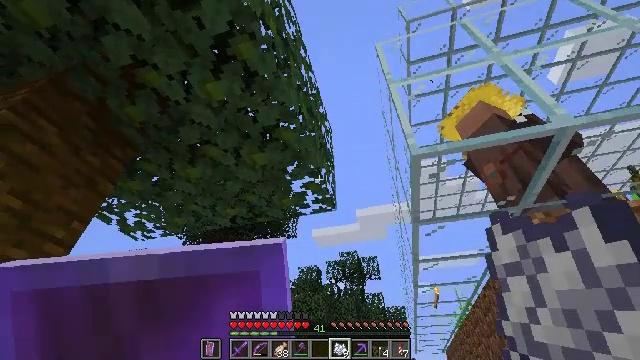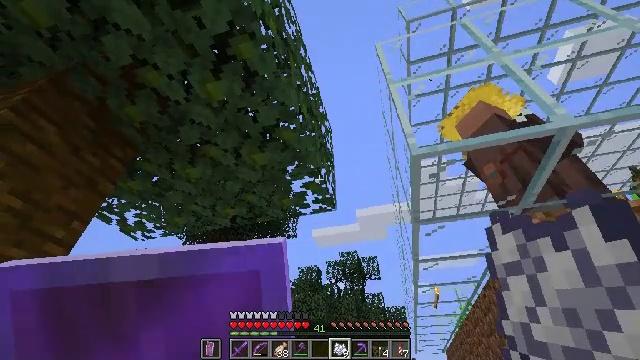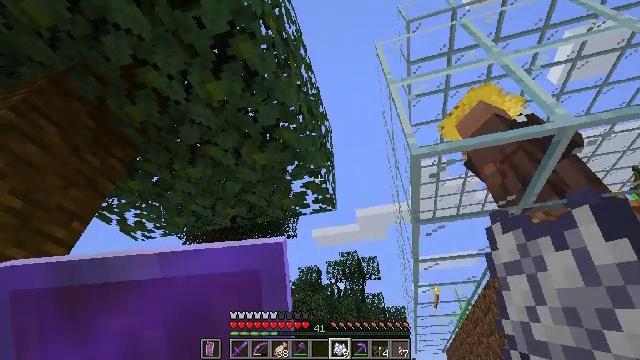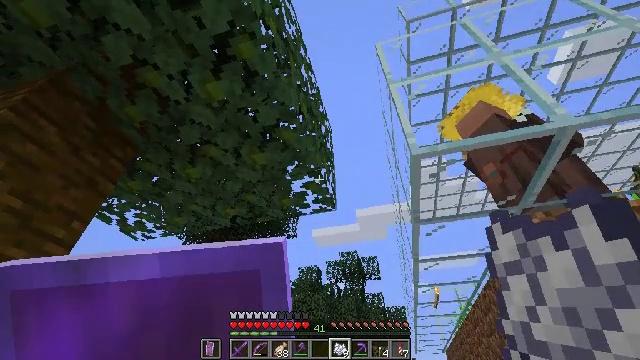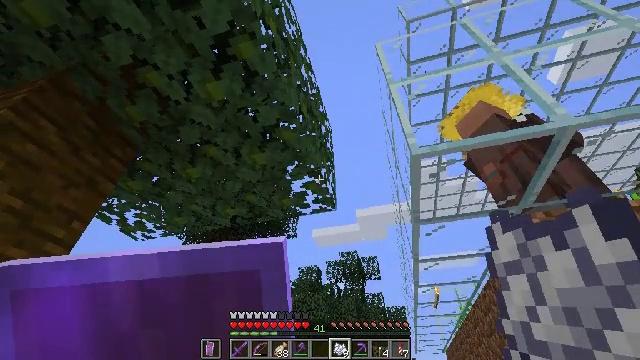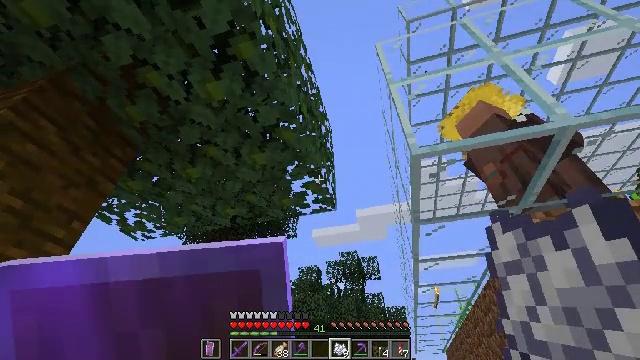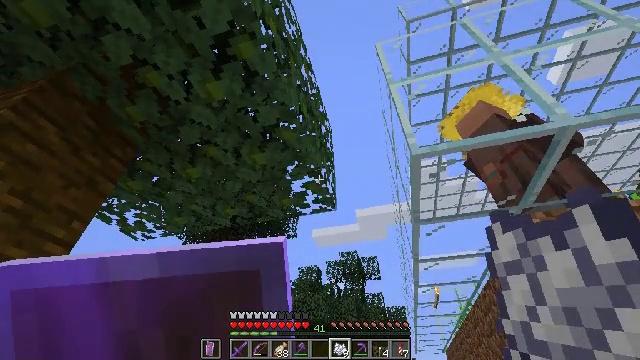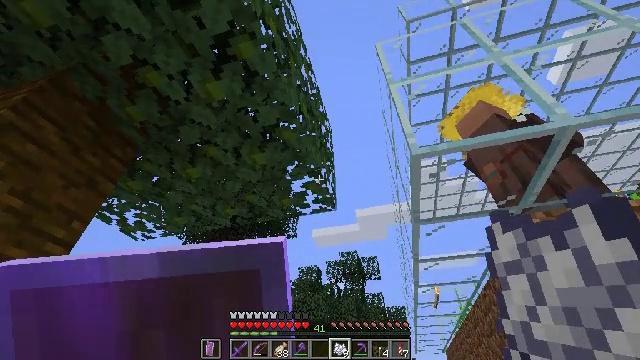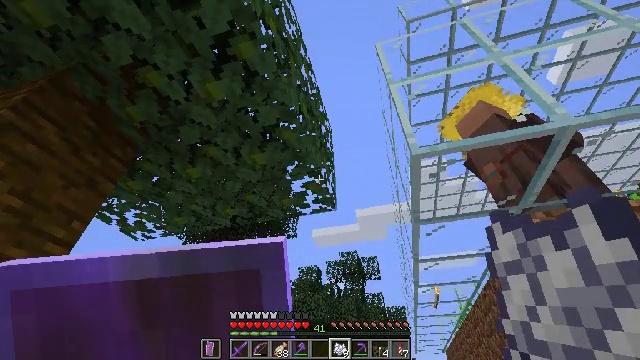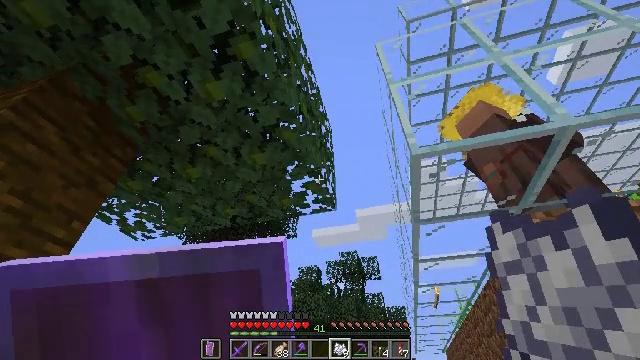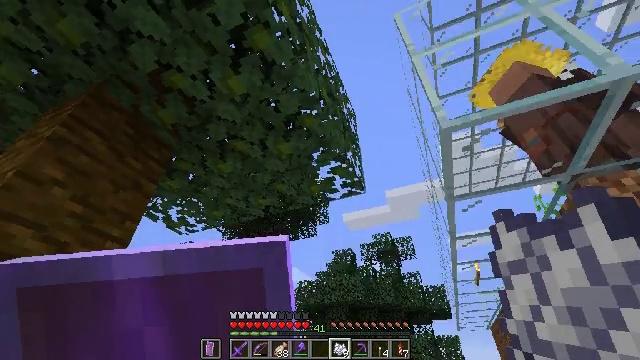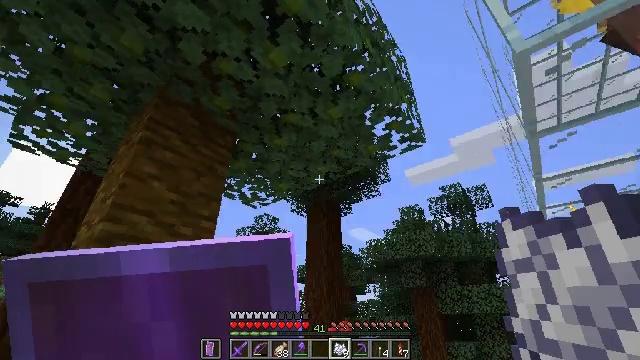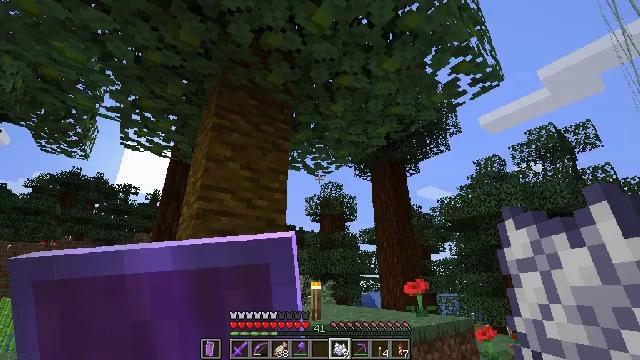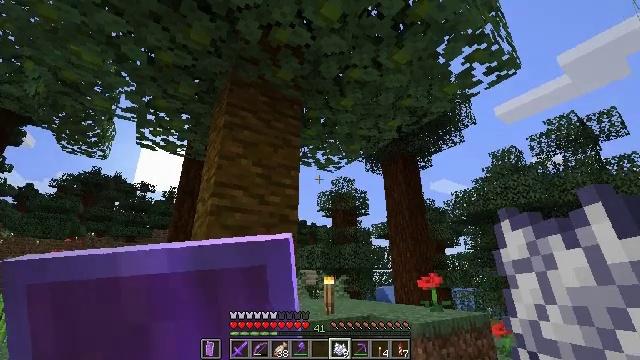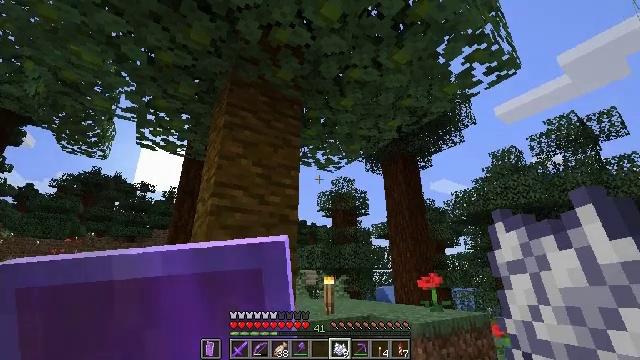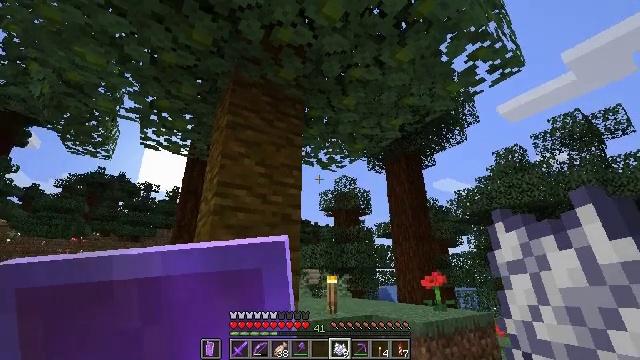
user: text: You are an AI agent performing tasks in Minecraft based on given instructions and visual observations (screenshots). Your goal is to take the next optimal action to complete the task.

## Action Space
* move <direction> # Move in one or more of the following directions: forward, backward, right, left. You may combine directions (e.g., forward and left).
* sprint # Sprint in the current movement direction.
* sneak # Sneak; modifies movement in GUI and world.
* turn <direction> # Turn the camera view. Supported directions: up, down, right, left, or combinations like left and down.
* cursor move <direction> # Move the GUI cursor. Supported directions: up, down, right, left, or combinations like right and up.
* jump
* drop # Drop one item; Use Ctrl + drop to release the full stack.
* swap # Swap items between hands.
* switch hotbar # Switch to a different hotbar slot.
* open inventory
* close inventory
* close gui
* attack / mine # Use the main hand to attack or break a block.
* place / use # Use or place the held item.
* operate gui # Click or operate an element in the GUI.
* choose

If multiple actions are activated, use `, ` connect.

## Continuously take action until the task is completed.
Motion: motion action
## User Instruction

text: Break the jungle leaves with your hand or shears.
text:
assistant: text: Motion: no_op
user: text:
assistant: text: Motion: no_op
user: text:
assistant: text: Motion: no_op
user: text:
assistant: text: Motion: no_op
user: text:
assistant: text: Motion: no_op
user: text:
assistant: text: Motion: no_op
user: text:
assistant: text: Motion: no_op
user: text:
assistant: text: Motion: no_op
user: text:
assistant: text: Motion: no_op
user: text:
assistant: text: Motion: turn left and down
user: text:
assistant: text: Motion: turn left and down
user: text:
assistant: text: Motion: turn left and down
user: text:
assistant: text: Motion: turn left and down
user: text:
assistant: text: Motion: no_op
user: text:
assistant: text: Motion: no_op
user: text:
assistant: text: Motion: no_op
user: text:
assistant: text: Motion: no_op
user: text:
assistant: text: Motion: turn left
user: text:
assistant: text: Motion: turn left and down
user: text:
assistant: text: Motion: turn left and down
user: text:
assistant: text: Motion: move forward, turn left and down
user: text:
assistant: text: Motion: move forward, turn left and down
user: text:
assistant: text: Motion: move forward, turn left
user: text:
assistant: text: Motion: move forward, turn left
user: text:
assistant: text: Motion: move forward, turn left
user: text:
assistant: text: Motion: move forward, turn left
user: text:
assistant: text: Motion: move forward, turn left
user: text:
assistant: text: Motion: move forward
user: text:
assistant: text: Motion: move forward
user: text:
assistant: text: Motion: move forward